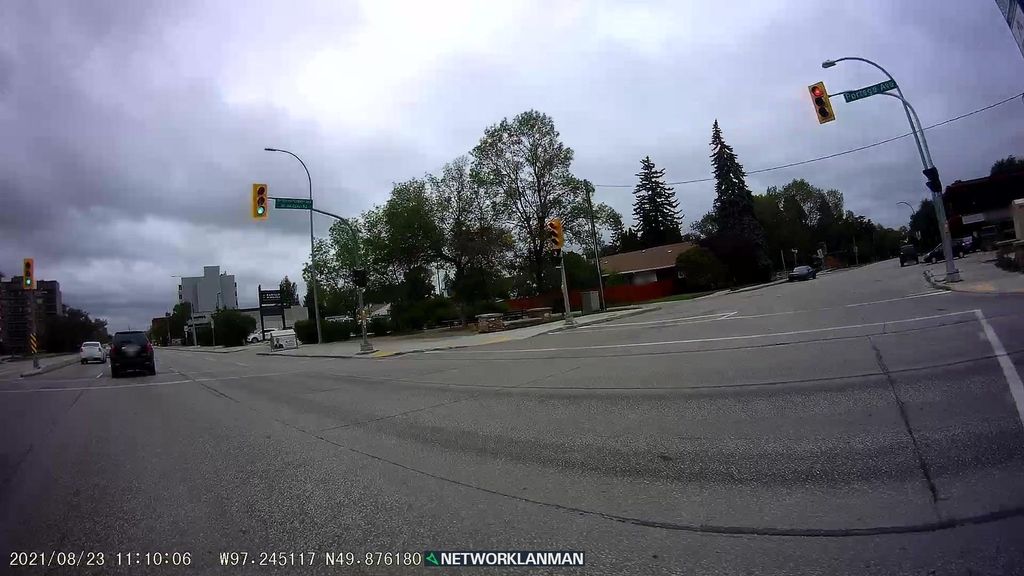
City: winnipeg